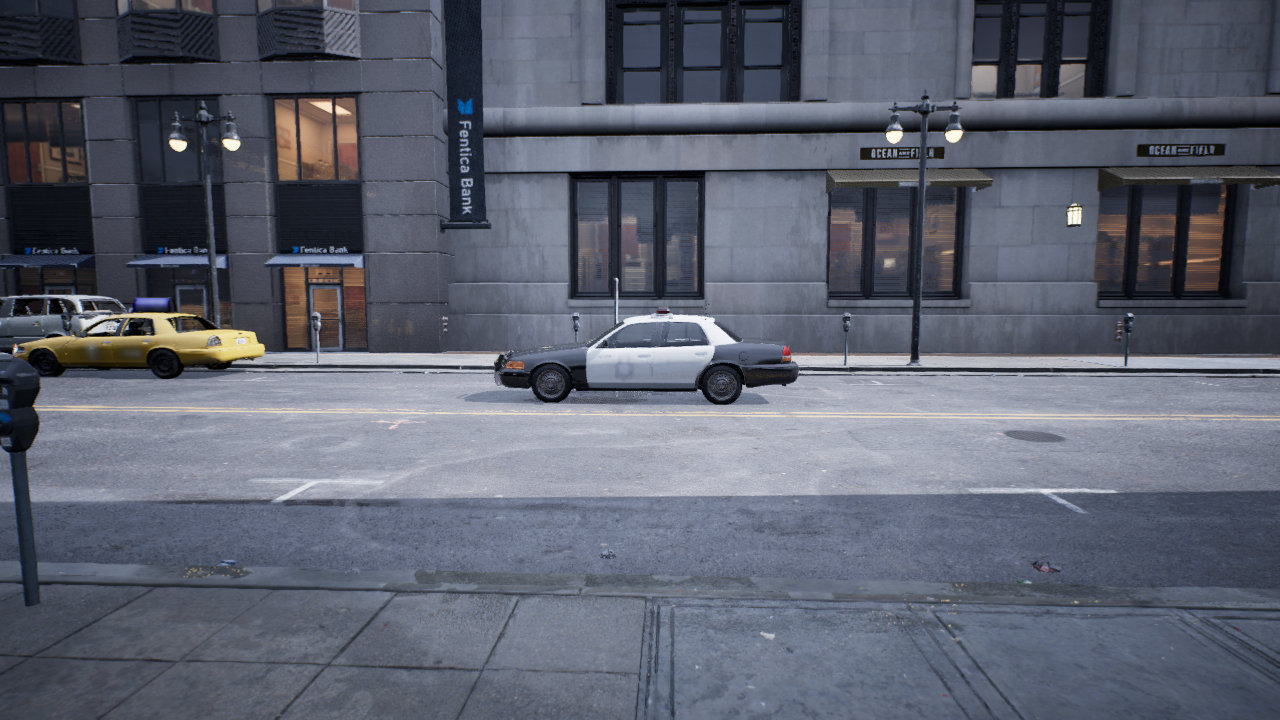
Venue: downtown
Lighting: overcast
Vehicle rig: sedan